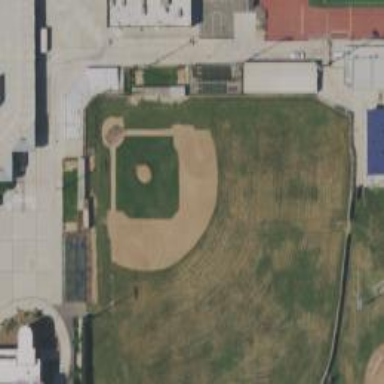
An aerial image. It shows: Baseball pitch for leisure land.